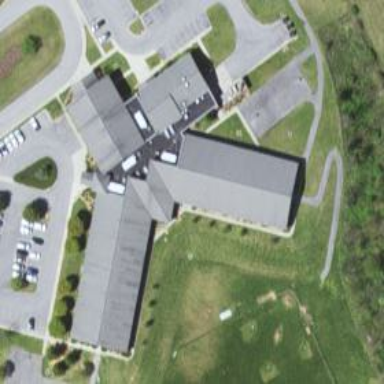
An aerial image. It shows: School building.